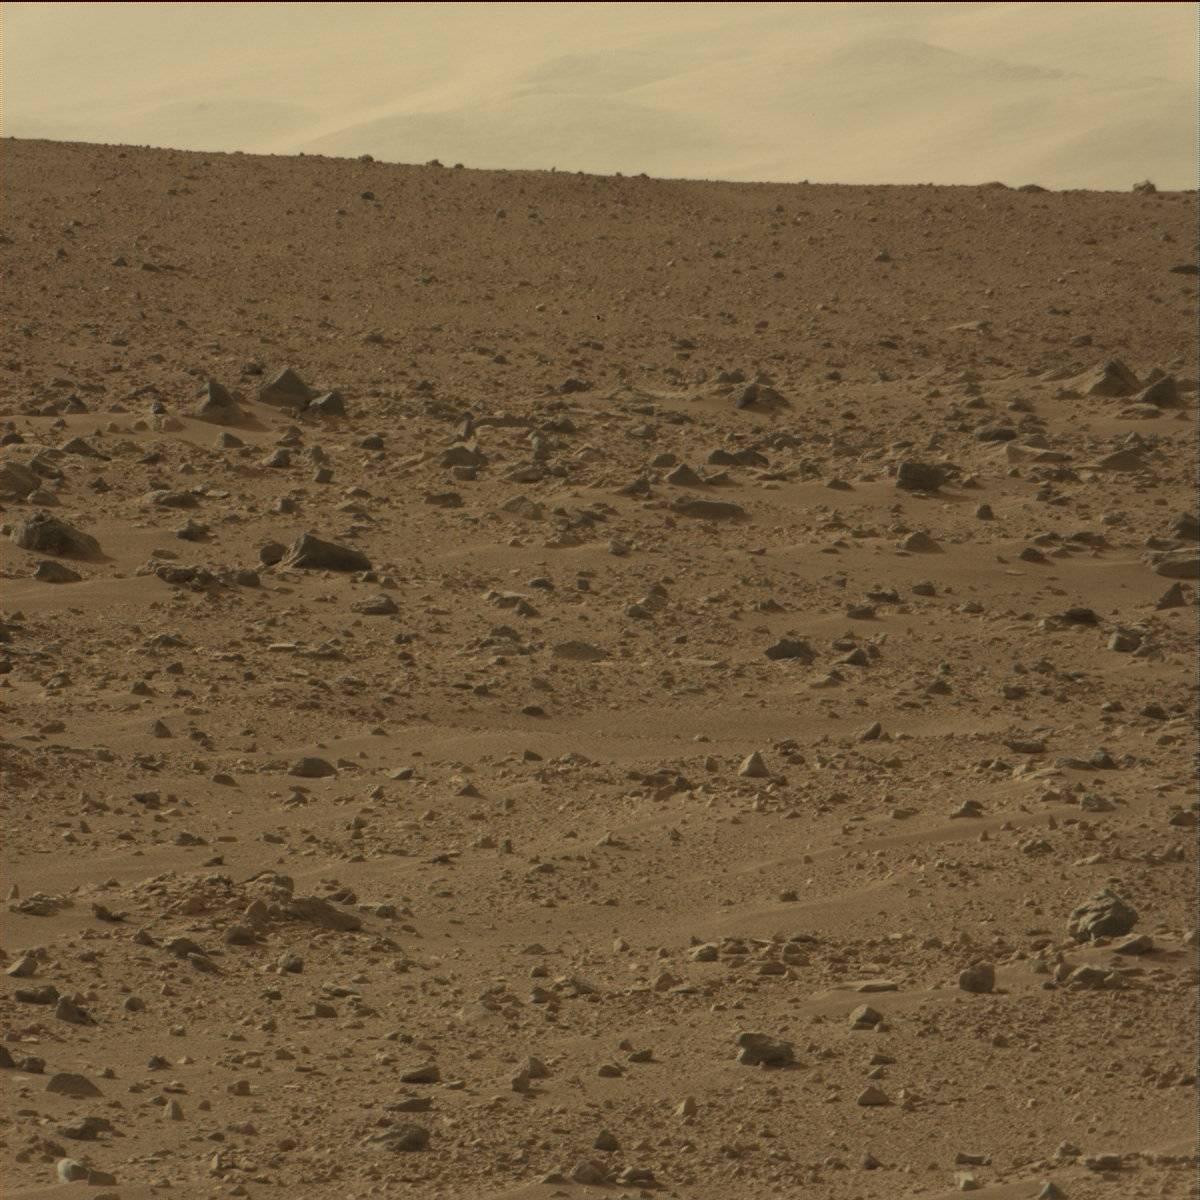
Terrain classes present: Bedrock, Ridge, Rock, Sand / Soil